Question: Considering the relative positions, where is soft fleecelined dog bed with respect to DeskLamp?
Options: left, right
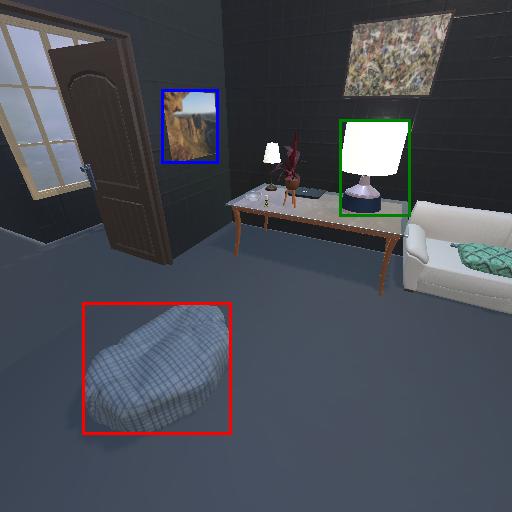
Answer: left